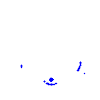
Particle: proton